RGB frame:
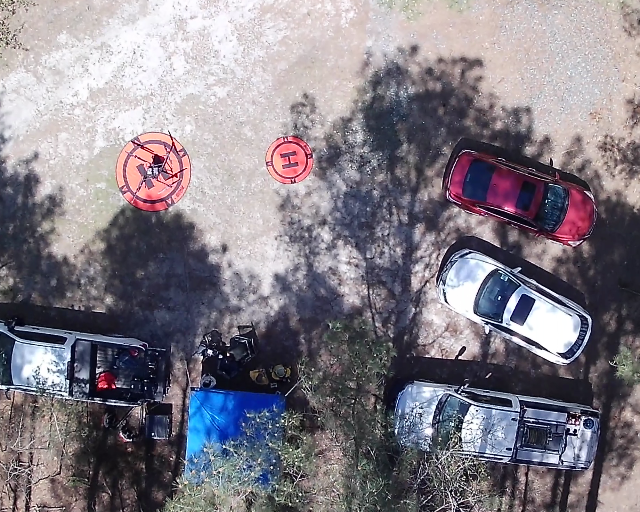
Thermal frame:
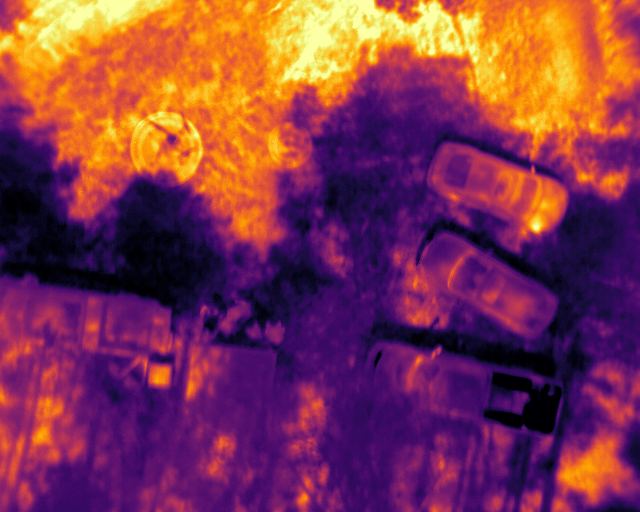
Captured: 2026-02-27 02:43:14
Pixels at or above 80 °C: 0 (fraction of frame: 0)